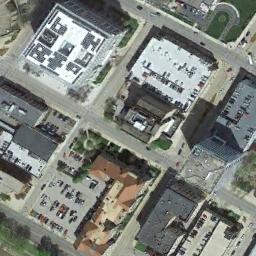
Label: commercial_area